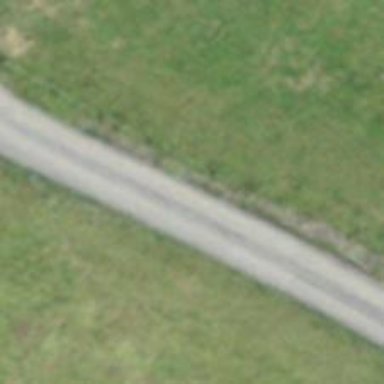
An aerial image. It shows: Service road with grade1 tracktype.